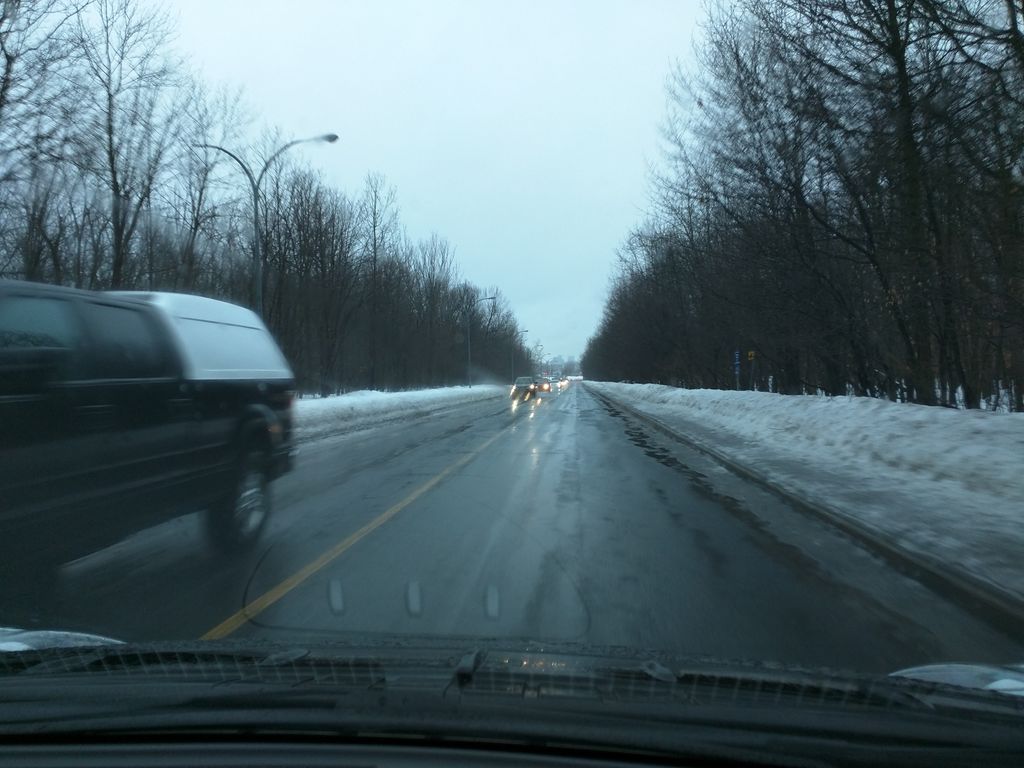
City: montreal